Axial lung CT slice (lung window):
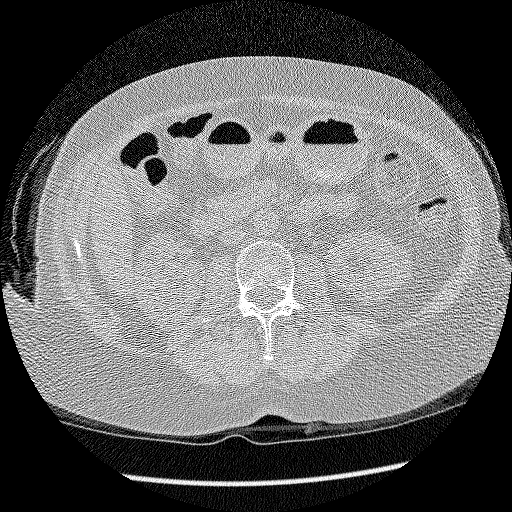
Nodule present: no